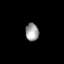
Tissue: lung
Cell type: Epithelial cells
Senescence score: 0.1486
Nuclear area (px): 235
Mean DAPI intensity: 154.719